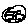
Label: hexagon